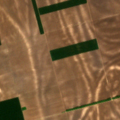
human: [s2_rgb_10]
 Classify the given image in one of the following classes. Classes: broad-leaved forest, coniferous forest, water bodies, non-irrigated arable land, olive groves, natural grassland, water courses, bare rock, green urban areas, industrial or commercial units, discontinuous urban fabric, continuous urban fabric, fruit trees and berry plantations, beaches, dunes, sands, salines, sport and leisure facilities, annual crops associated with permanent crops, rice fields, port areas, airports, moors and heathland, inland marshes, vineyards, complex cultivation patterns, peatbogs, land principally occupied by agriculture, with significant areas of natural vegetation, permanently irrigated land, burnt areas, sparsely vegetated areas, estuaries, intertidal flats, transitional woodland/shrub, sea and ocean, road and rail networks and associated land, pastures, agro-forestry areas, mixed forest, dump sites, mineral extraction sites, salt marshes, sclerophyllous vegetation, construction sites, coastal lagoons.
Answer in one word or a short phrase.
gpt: non-irrigated arable land